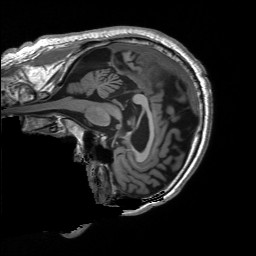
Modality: T1w
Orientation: sagittal
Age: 72
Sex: male
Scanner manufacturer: siemens
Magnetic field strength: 3 T
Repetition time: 2.5 s
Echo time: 0.00248 s